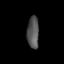
Tissue: skin
Cell type: Epithelial cells
Senescence score: 0.83
Nuclear area (px): 371
Mean DAPI intensity: 83.96